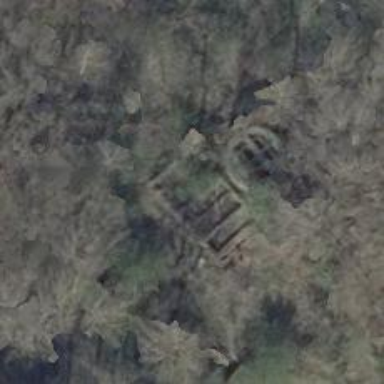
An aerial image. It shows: Historic building in ruins.